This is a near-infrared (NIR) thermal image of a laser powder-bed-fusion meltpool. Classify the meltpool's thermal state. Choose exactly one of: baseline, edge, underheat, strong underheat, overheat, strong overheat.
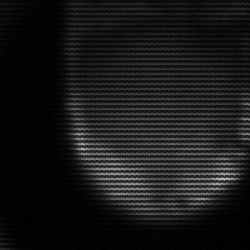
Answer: edge